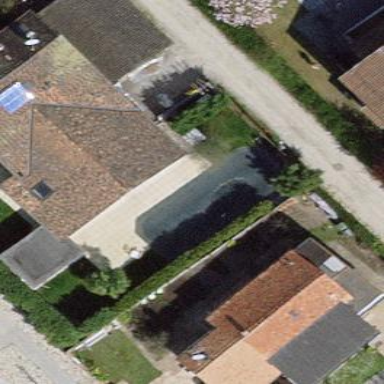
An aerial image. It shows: Swimming pool located in leisure land.